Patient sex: F
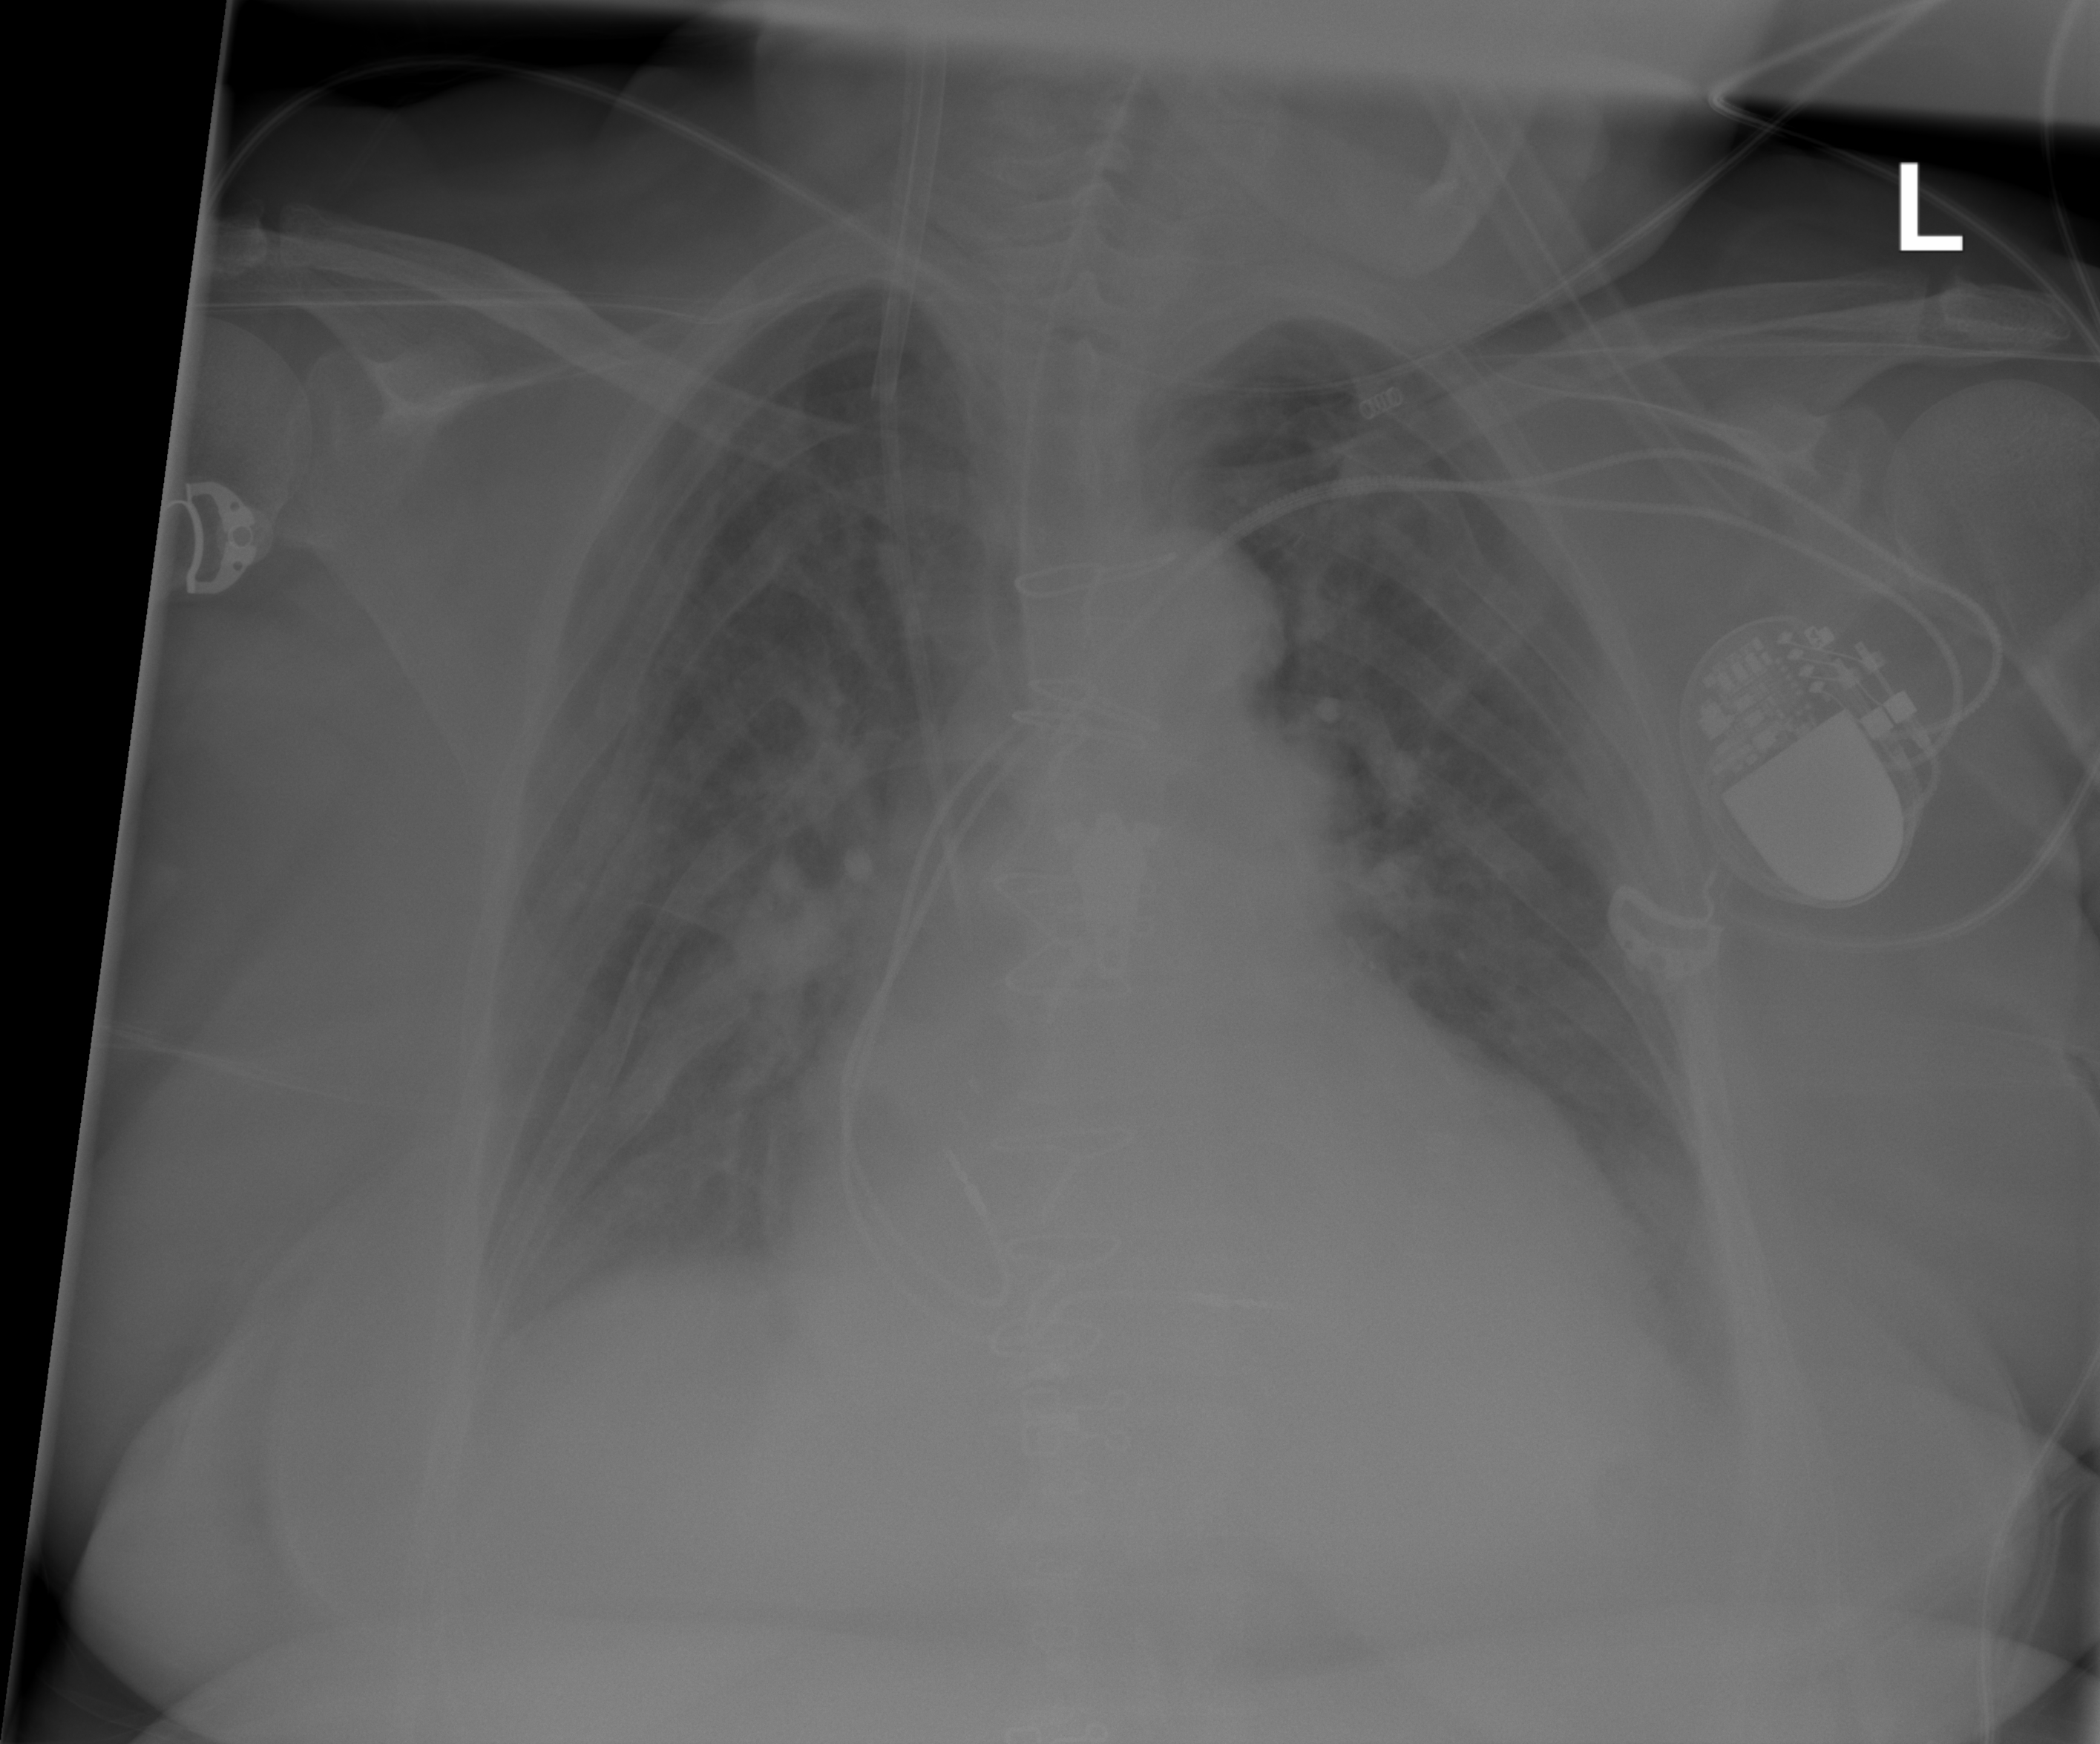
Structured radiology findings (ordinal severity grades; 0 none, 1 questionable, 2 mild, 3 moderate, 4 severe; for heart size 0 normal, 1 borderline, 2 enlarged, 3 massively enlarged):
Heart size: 2
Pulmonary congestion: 2
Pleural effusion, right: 2
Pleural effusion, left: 2
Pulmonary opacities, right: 2
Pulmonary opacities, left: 2
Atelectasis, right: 2
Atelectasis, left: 2